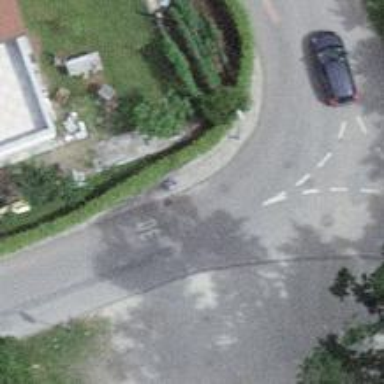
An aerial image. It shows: Residential road with asphalt surface. There is sidewalk on the left side with asphalt surface as well.